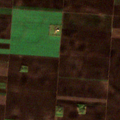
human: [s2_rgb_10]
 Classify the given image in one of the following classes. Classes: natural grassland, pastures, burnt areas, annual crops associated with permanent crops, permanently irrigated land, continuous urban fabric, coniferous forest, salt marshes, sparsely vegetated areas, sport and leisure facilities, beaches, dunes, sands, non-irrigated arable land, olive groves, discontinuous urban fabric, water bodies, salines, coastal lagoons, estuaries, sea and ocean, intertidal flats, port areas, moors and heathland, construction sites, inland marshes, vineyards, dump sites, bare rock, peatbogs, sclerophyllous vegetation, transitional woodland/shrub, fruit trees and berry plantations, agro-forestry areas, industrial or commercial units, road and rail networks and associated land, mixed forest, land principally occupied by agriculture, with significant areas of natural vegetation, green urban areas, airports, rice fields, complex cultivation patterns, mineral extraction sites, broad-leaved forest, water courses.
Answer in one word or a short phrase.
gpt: non-irrigated arable land